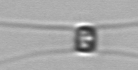
Label: Chaetoceros_similis